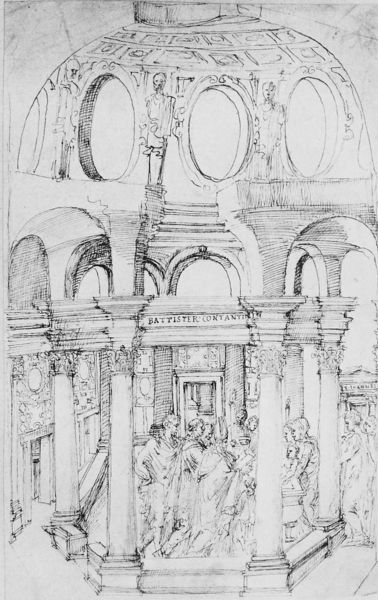
Titel: Taufe eines Kindes im Lateranischen Baptisterium
Künstler: Pirro Ligorio
Institution: Berlin, Staatliche Museen, Kupferstichkabinett
Schlagwörter: menschen, skizze, säulen, zeichnung, versammlung, architektur, innenraum, kirche, rund, kuppel, bischof, dom, radierung, rom, römer, messe, mönche, tempel, liturgie, baptisterium, möche, darbringung, fuguren, battisterium